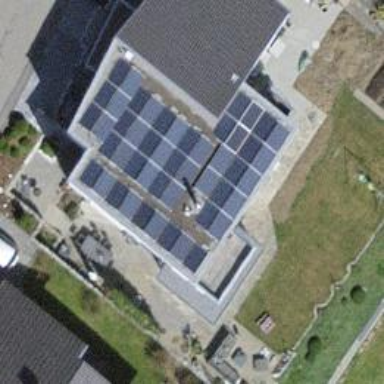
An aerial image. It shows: Solar power generator utilizing photovoltaic technology with solar photovoltaic panels.